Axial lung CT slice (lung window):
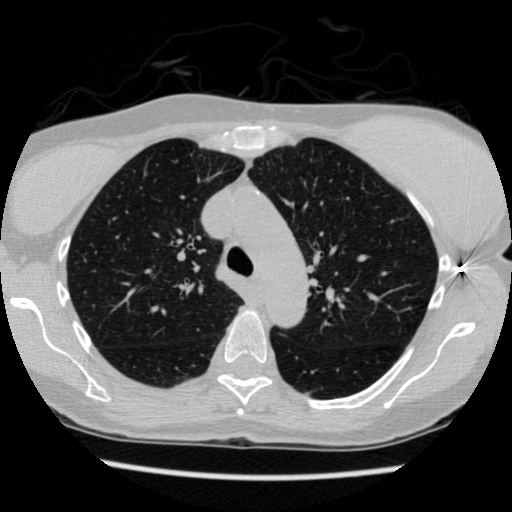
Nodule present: no